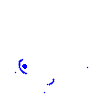
Particle: electron